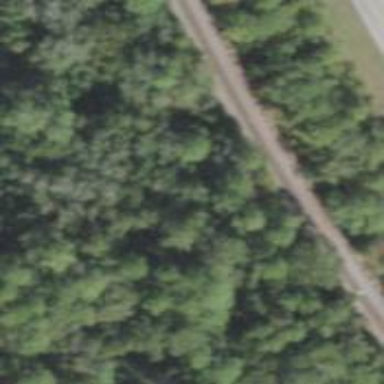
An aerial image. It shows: Railway track.